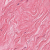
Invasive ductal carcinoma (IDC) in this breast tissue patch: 0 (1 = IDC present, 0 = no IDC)